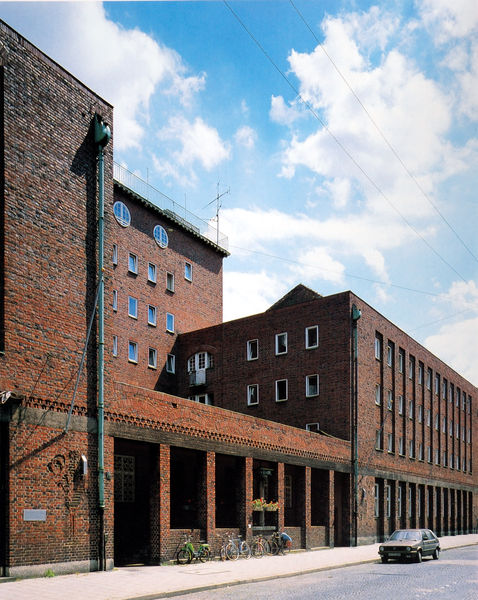
Titel: Ledigenheim für Männer in München, Bergmannstraße 35
Künstler: Theodor Fischer
Standort: München
Institution: Ledigenheim
Schlagwörter: blau, himmel, weiß, wolken, stadt, blumen, braun, fenster, pfeiler, strasse, tür, gebäude, haus, rot, wolke, wand, architektur, stein, häuser, sonne, front, räder, sommer, fassade, moderne, modern, mauer, ziegel, tag, backstein, fabrik, auto, industrie, strom, verzierung, geländer, foto, fotografie, eingang, fugen, gang, berlin, bürgersteig, gehsteig, kabel, regenrinne, asphalt, fahrrad, kasten, photo, bauhaus, ecken, klinker, quader, rotbraun, industrialisierung, etagen, geranien, block, fabrikgebäude, bau, automobil, rinne, fesnter, rohr, antenne, lisenen, flachdach, antennen, ziegelbau, erdgeschoss, backsteinbau, fahrräder, industriegebäude, dessau, straß, vw, nutzbau